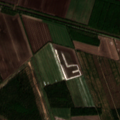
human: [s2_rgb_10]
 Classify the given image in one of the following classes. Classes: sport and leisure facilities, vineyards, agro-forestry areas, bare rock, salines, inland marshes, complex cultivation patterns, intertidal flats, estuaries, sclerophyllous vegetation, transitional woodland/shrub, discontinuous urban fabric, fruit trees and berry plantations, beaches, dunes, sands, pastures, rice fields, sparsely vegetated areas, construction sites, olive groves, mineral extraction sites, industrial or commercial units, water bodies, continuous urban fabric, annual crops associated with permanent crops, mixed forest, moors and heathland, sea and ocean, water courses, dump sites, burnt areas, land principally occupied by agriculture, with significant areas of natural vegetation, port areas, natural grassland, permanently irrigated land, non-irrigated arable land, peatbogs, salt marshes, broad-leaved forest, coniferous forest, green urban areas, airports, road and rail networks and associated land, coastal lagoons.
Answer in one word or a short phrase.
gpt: non-irrigated arable land, land principally occupied by agriculture, with significant areas of natural vegetation, mixed forest